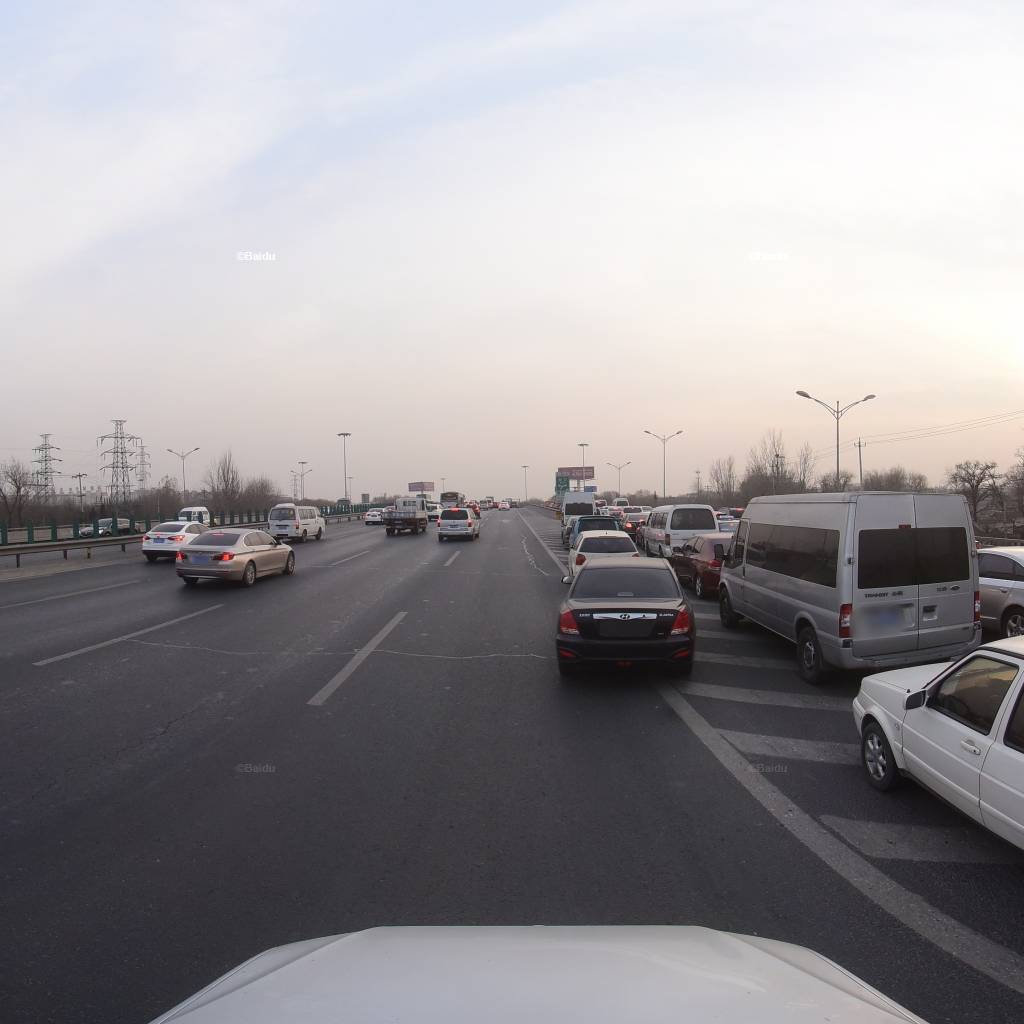
Region: Fengtai
Road damage annotations: transverse patch, longitudinal patch, longitudinal crack, transverse patch